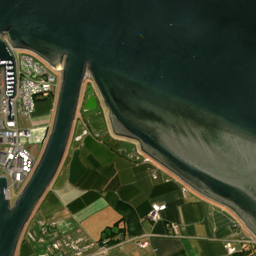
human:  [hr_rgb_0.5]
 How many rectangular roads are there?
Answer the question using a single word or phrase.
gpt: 0

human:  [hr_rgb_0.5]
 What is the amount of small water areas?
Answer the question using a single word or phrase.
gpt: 33

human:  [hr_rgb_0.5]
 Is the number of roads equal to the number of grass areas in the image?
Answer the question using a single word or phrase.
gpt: no

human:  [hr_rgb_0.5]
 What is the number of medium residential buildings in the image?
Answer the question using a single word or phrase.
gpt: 8

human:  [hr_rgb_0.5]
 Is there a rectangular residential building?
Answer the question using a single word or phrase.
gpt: yes

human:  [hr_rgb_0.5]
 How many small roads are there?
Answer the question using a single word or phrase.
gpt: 189

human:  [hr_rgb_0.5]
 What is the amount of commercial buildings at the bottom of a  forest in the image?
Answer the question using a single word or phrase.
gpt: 62

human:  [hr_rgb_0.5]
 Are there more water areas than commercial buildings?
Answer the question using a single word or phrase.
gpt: no

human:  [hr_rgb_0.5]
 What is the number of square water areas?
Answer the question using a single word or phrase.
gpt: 5

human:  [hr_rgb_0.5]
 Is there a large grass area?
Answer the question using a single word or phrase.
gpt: yes

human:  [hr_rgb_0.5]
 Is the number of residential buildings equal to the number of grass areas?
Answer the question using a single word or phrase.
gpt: no

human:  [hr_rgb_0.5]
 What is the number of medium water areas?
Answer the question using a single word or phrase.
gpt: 5

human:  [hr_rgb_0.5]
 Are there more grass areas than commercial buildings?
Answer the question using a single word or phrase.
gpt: yes

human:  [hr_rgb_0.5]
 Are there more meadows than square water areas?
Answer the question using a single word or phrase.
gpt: yes

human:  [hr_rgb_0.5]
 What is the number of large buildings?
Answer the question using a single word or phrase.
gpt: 2

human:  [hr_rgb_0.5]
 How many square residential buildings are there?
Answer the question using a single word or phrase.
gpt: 0

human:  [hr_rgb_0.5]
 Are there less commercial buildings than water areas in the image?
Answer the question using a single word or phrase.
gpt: no

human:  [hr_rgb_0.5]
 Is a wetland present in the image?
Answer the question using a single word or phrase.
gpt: yes

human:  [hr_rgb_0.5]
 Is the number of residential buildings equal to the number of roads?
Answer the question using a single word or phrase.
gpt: no

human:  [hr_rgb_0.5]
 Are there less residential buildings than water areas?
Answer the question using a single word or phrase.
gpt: no

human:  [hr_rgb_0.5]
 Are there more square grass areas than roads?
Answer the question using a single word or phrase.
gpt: no

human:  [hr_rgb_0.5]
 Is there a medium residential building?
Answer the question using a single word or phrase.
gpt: yes

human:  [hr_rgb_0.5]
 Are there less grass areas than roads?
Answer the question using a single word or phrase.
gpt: yes

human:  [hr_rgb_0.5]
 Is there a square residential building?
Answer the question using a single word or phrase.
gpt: no

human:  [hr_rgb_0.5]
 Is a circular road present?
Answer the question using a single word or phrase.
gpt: no

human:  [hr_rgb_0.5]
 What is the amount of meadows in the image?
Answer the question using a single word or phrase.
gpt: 10

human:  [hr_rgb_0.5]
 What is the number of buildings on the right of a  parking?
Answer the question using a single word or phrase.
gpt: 187

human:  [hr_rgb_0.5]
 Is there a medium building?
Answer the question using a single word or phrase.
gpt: yes

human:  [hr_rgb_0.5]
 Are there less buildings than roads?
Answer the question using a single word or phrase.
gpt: no

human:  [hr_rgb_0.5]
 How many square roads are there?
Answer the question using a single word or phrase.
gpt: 0

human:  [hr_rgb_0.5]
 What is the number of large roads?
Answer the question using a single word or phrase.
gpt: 0

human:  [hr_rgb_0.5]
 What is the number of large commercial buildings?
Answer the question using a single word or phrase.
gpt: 2

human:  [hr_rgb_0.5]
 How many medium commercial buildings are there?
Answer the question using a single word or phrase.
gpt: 8

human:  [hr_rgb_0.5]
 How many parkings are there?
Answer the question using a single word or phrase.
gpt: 4

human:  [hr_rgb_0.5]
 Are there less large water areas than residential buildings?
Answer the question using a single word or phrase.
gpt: yes

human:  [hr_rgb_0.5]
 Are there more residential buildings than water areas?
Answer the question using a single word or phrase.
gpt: yes